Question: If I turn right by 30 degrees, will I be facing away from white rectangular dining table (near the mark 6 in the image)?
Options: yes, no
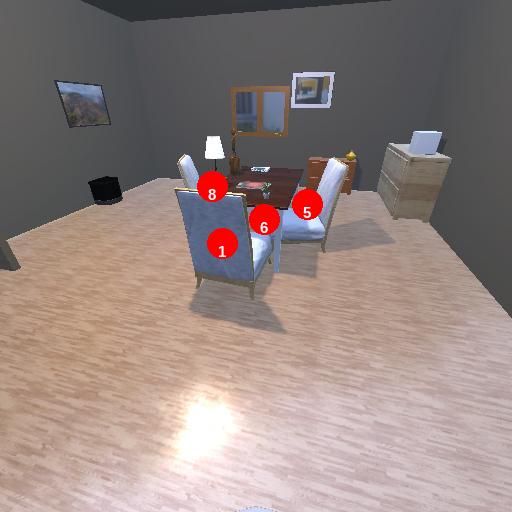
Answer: yes